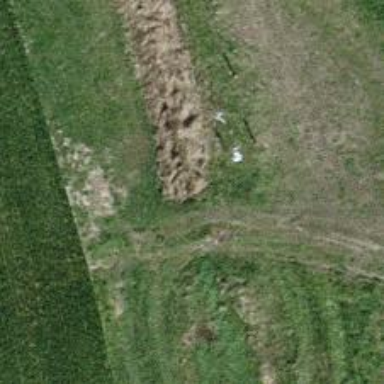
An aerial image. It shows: Culvert tunnel underneath ditch.